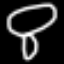
Label: mushroom